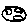
Label: moon